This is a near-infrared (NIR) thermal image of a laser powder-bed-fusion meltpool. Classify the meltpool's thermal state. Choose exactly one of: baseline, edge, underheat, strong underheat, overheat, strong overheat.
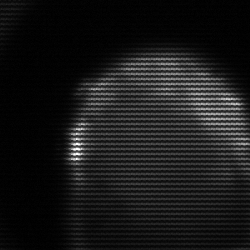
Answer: edge